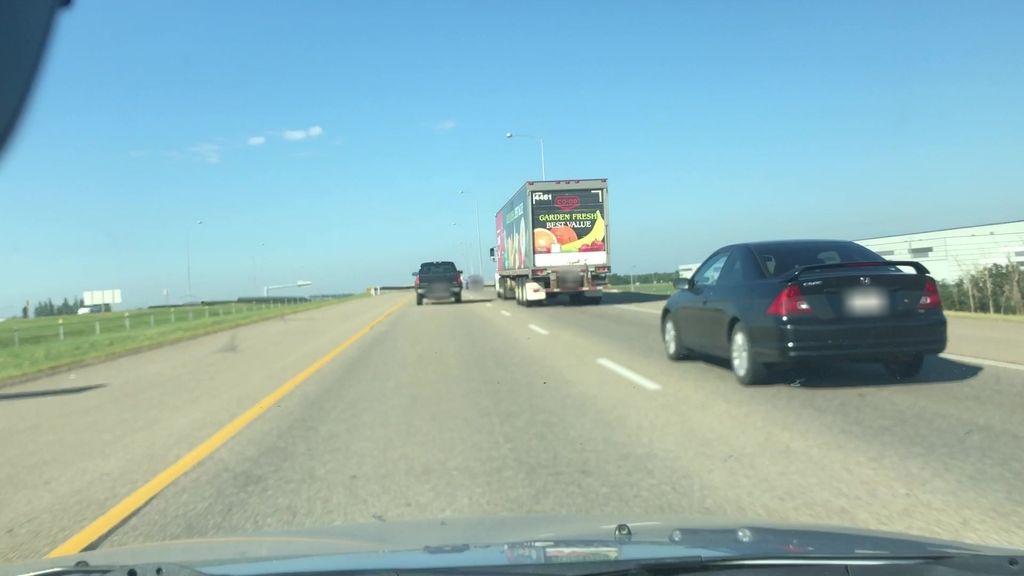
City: edmonton